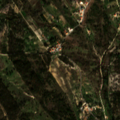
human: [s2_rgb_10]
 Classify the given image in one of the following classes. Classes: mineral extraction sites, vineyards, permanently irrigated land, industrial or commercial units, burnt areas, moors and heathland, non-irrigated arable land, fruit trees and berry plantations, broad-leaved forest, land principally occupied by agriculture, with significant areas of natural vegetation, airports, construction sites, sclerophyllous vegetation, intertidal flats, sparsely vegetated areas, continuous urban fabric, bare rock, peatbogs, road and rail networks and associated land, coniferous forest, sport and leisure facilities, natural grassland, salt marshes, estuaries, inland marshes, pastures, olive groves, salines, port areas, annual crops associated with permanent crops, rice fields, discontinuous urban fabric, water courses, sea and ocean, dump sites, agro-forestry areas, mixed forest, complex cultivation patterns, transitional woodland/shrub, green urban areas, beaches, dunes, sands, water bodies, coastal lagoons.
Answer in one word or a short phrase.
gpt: complex cultivation patterns, agro-forestry areas, broad-leaved forest